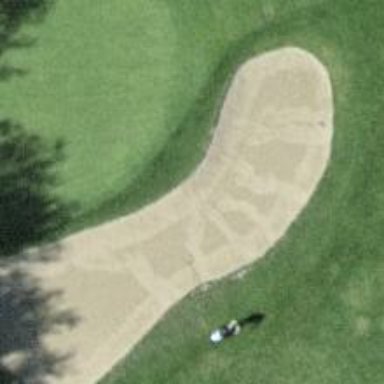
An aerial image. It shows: Sandy area is golf bunker.